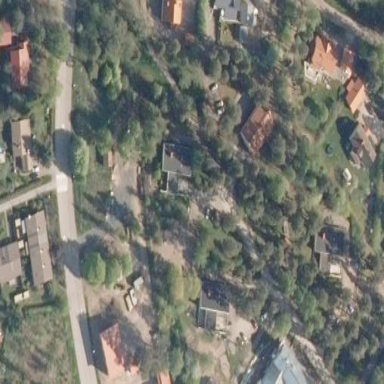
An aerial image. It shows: Kindergarten.